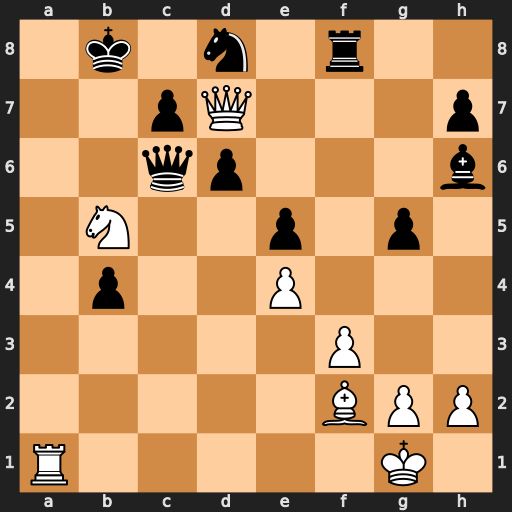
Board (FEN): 1k1n1r2/2pQ3p/2qp3b/1N2p1p1/1p2P3/5P2/5BPP/R5K1
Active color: w
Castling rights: -
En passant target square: -
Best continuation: Ra8+ Qxa8 Qxc7#